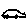
Label: car